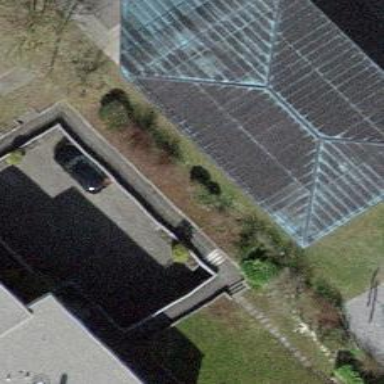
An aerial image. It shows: Kindergarten building.